Question: I've a mysql table called 'tutor_signup_form' is look like this
'''
id feerange gender name
1 20 male alex
2 10 female Robin
3 15 male Babu
'''
Now I've a html search form where few drop down selected fields and many Chckbox fields are exist. I want to get the search result from multiple table using sql 'INNER JOIN'. My 'INNER JOIN' query is look like this
'''
// search query
$query = mysql_query("SELECT tutor_signup_form . *, tutor_signup_edu_psle . *,
tutor_signup_edu_olevel . *, tutor_signup_edu_alevel . *, tutor_signup_edu_diploma . *,
tutor_signup_edu_degree . *, tutor_signup_edu_masters . *, tutor_signup_edu_psd . *,
tutor_signup_level_primary . *, tutor_signup_level_olevel . *, tutor_signup_level_alevel . *,
tutor_signup_level_int . *, tutor_signup_level_uni . *, tutor_signup_level_music . *,
tutor_signup_level_lang . *, tutor_signup_level_com . *, tutor_signup_pre_central . *,
tutor_signup_pre_east . *, tutor_signup_pre_west . *, tutor_signup_pre_south . *,
tutor_signup_pre_north . *, tutor_signup_pre_ne . *, tutor_signup_pre_nw . * FROM tutor_signup_form
INNER JOIN tutor_signup_edu_psle ON tutor_signup_form.tutor_id = tutor_signup_form.tutor_id
INNER JOIN tutor_signup_edu_olevel ON tutor_signup_form.tutor_id = tutor_signup_edu_olevel.tutor_id
INNER JOIN tutor_signup_edu_alevel ON tutor_signup_form.tutor_id = tutor_signup_edu_alevel.tutor_id
INNER JOIN tutor_signup_edu_diploma ON tutor_signup_form.tutor_id = tutor_signup_edu_diploma.tutor_id
INNER JOIN tutor_signup_edu_degree ON tutor_signup_form.tutor_id = tutor_signup_edu_degree.tutor_id
INNER JOIN tutor_signup_edu_masters ON tutor_signup_form.tutor_id = tutor_signup_edu_masters.tutor_id
INNER JOIN tutor_signup_edu_psd ON tutor_signup_form.tutor_id = tutor_signup_edu_psd.tutor_id
INNER JOIN tutor_signup_level_primary ON tutor_signup_form.tutor_id = tutor_signup_level_primary.tutor_id
INNER JOIN tutor_signup_level_olevel ON tutor_signup_form.tutor_id = tutor_signup_level_olevel.tutor_id
INNER JOIN tutor_signup_level_alevel ON tutor_signup_form.tutor_id = tutor_signup_level_alevel.tutor_id
INNER JOIN tutor_signup_level_int ON tutor_signup_form.tutor_id = tutor_signup_level_int.tutor_id
INNER JOIN tutor_signup_level_uni ON tutor_signup_form.tutor_id = tutor_signup_level_uni.tutor_id
INNER JOIN tutor_signup_level_music ON tutor_signup_form.tutor_id = tutor_signup_level_music.tutor_id
INNER JOIN tutor_signup_level_lang ON tutor_signup_form.tutor_id = tutor_signup_level_lang.tutor_id
INNER JOIN tutor_signup_level_com ON tutor_signup_form.tutor_id = tutor_signup_level_com.tutor_id
INNER JOIN tutor_signup_pre_central ON tutor_signup_form.tutor_id = tutor_signup_pre_central.tutor_id
INNER JOIN tutor_signup_pre_east ON tutor_signup_form.tutor_id = tutor_signup_pre_east.tutor_id
INNER JOIN tutor_signup_pre_west ON tutor_signup_form.tutor_id = tutor_signup_pre_west.tutor_id
INNER JOIN tutor_signup_pre_south ON tutor_signup_form.tutor_id = tutor_signup_pre_south.tutor_id
INNER JOIN tutor_signup_pre_north ON tutor_signup_form.tutor_id = tutor_signup_pre_north.tutor_id
INNER JOIN tutor_signup_pre_ne ON tutor_signup_form.tutor_id = tutor_signup_pre_ne.tutor_id
INNER JOIN tutor_signup_pre_nw ON tutor_signup_form.tutor_id = tutor_signup_pre_nw.tutor_id
WHERE tutor_signup_form.feerange <= '$budget'");
'''
For example I selected budget field = 20. So my query should be product only 3 results from 'tutor_signup_form' but it's produce 24 results. I don't understand why it's produce 24 result. Can you fix it ?
Update:

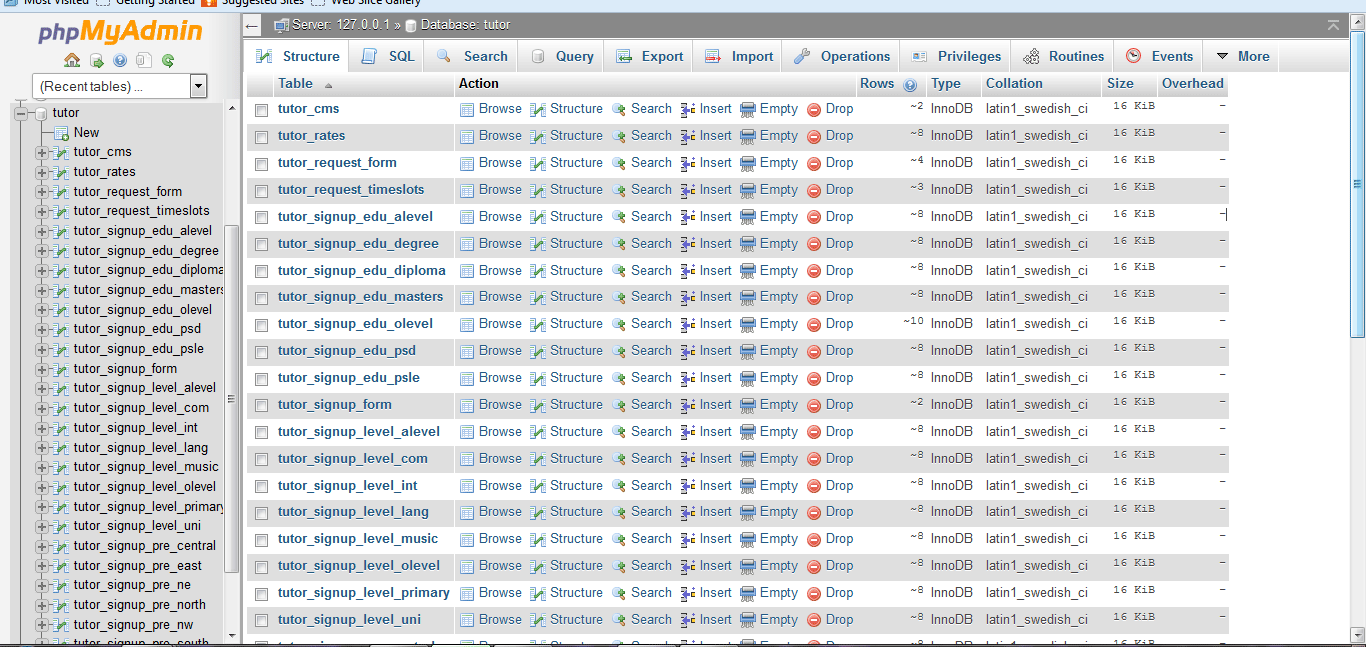
Answer: As Deadman mentioned, Cartesian...
Your first inner join was a copy/paste of table names
'''
INNER JOIN tutor_signup_edu_psle
ON tutor_signup_form.tutor_id = tutor_signup_form.tutor_id
'''
should have been
'''
INNER JOIN tutor_signup_edu_psle
ON tutor_signup_form.tutor_id = tutor_signup_edu_psle.tutor_id
'''
I have not read past that, but will in the mean-time
In addition, you have all your joins as INNER JOINs. If someone does not have a record in one of the tables (such as Music), but does tutoring in Computers, and someone searches for Computers, they will not be returned. I suggest changing to LEFT JOIN for all of them, so if the record exists in the tutoring subsidiary level, you are good and won't loose it.